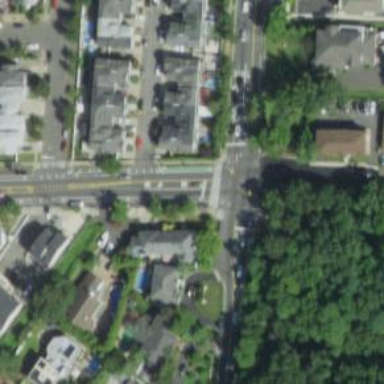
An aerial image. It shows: Tertiary road.